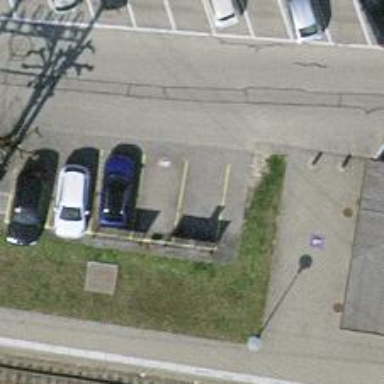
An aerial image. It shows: Car sharing facility.